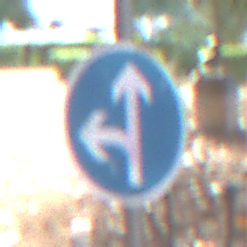
Verkehrszeichen: VorgeschriebeneFahrtrichtungGeradeausOderLinks
Umgebung: Outdoor, Suburban
Tageszeit: MorningAfternoon
Wetter: PartlyCloudy
Licht: Natural
Jahreszeit: NotSpecified
Kontrast: LowContrast